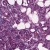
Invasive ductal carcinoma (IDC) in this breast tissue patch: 1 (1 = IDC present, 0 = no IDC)